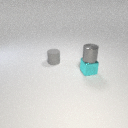
small gray metal cylinder above small cyan metal cube